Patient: sex F, age 75
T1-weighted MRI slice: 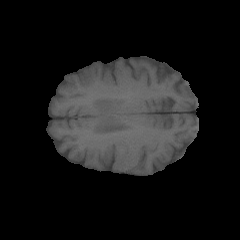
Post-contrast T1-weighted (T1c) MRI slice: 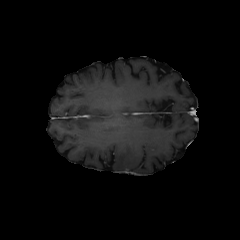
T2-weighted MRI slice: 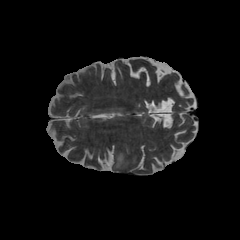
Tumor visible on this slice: yes
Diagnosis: Astrocytoma, IDH-wildtype
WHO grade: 3